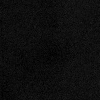
Atmospheric dust classification: not_dusty